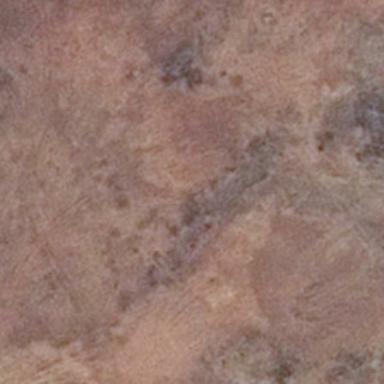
It is a piece of bareland .